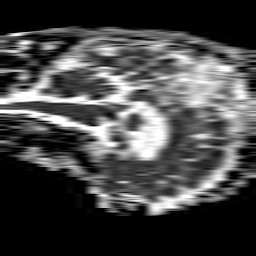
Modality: ADC
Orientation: sagittal
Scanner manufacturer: philips
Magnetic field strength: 1.5 T
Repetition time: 4.6 s
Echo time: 0.08941 s